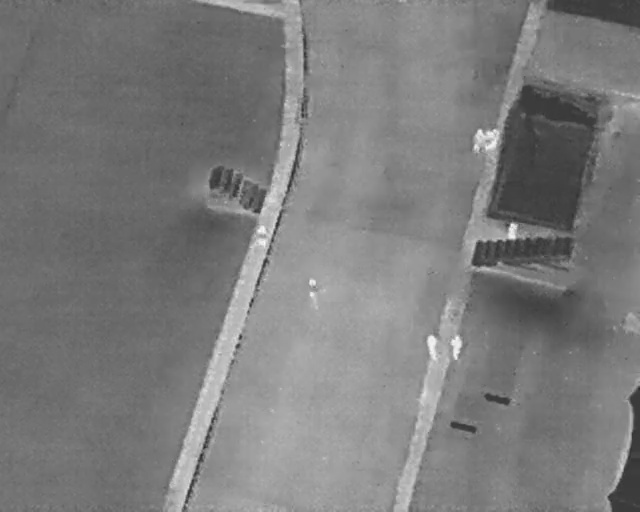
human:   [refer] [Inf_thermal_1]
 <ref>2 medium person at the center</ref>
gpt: <box>[[39, 44, 42, 47, 2], [46, 55, 50, 57, 176]]</box>

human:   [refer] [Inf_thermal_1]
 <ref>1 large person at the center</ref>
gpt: <box>[[64, 66, 70, 69, 172]]</box>